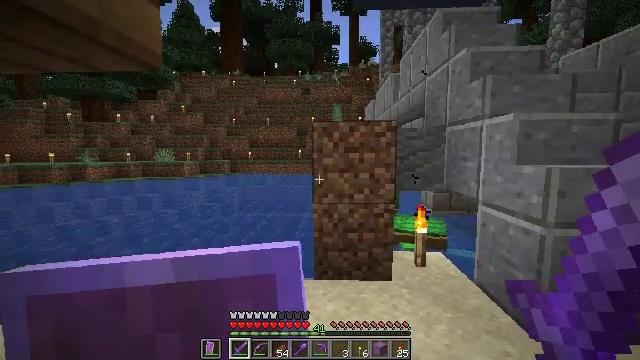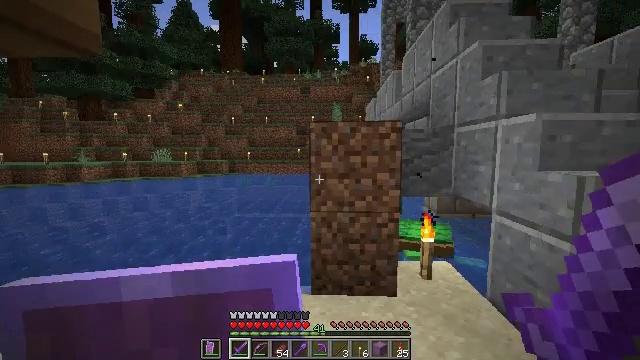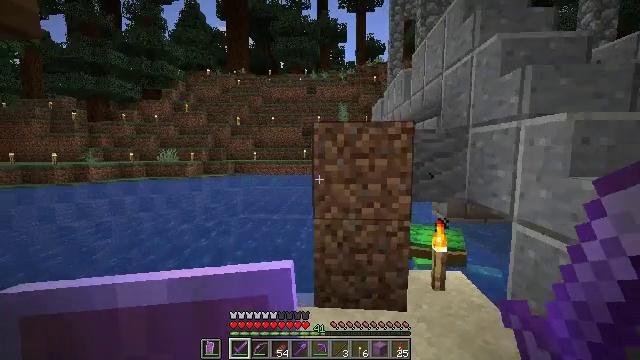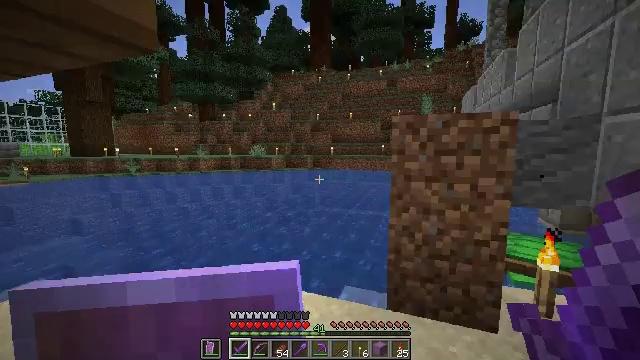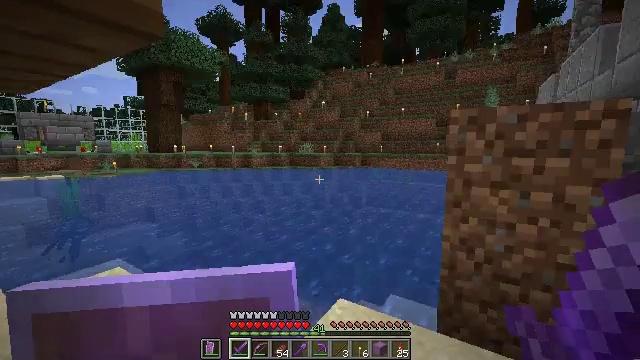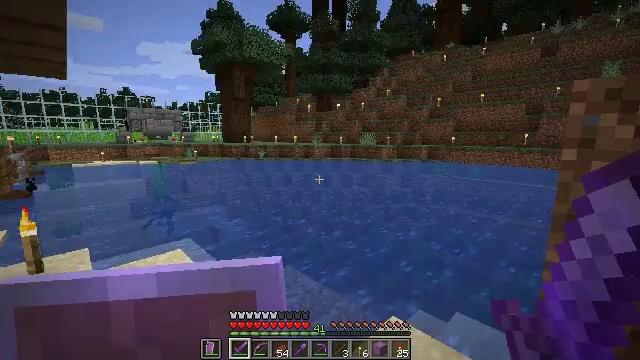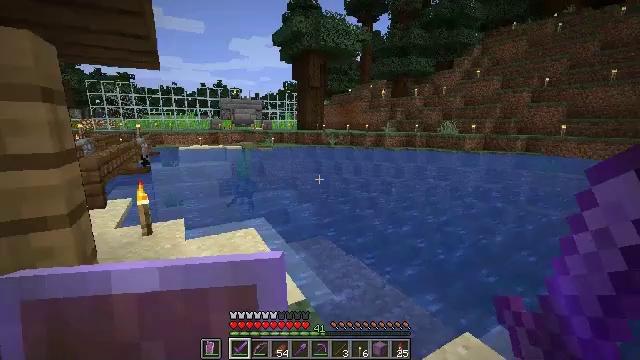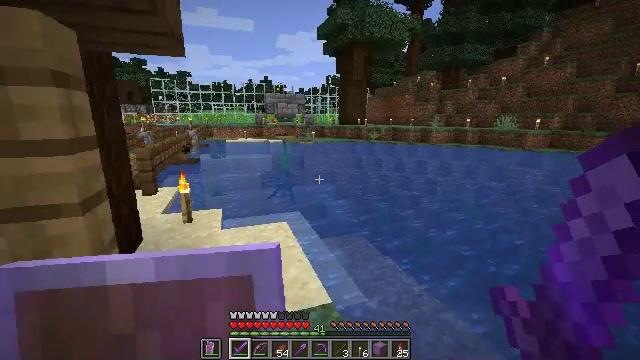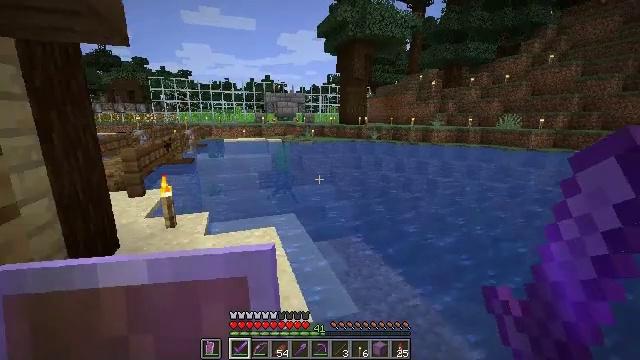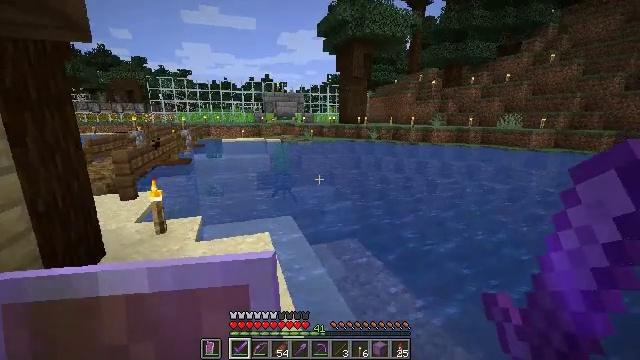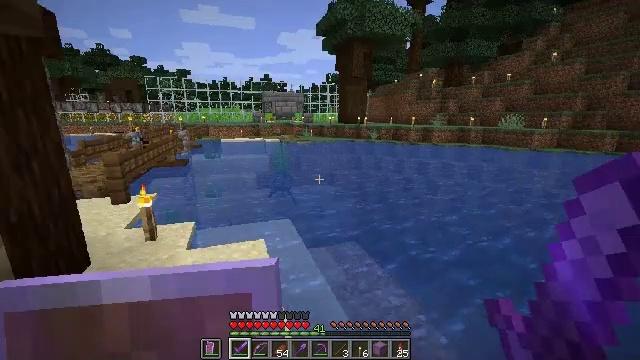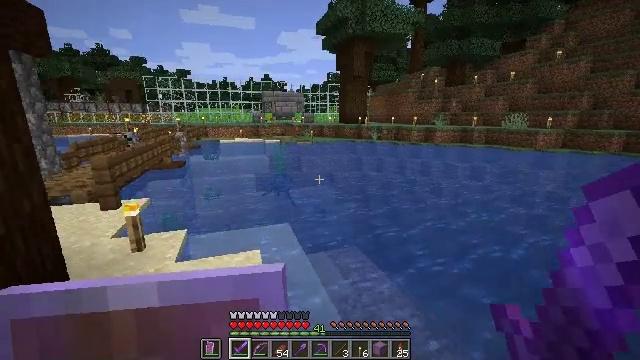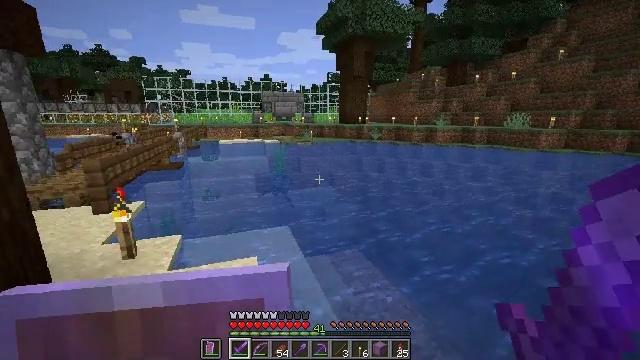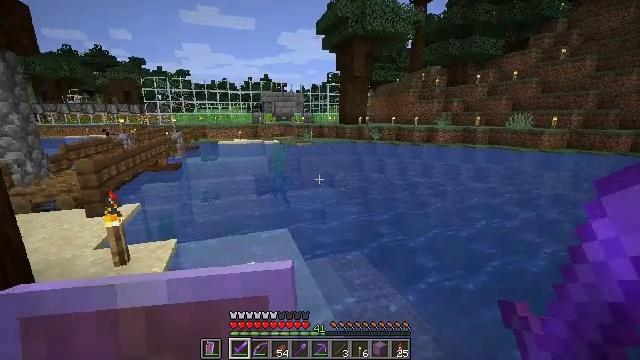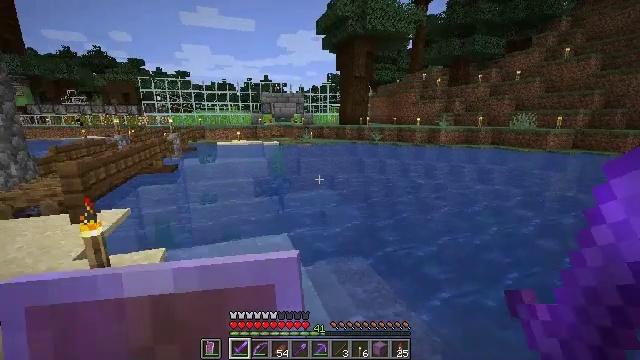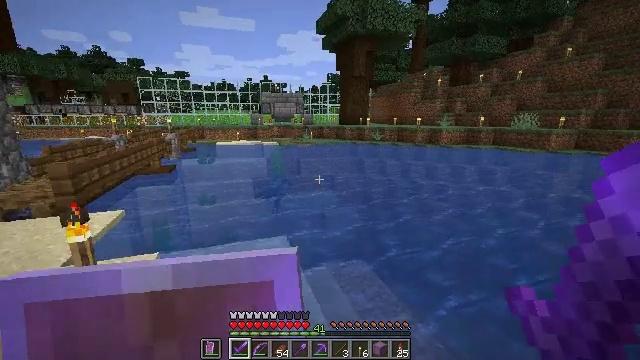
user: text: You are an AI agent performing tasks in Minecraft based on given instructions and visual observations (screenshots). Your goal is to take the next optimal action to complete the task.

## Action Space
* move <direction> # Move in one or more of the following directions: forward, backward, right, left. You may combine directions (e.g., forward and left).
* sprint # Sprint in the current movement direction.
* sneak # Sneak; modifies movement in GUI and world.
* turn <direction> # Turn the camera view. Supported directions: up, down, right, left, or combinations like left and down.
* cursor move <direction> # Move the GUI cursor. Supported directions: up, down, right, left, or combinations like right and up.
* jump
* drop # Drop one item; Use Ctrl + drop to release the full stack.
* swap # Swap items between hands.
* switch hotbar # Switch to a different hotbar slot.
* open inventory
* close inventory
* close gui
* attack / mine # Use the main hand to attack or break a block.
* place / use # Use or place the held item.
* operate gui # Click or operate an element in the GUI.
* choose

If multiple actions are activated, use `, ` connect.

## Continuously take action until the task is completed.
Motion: motion action
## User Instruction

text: Pick up the dandelion.
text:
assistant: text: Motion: move forward
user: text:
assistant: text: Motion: move forward, turn left
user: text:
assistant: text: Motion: move forward, turn left and down
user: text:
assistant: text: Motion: move forward, turn left
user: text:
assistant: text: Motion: move forward, turn left and down
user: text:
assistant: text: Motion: move forward, turn left and down
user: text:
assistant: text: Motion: move forward and move right, turn left and down
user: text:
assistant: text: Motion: move forward and move right
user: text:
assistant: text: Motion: move forward
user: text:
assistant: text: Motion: move forward
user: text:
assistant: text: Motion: move forward
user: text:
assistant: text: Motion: move forward
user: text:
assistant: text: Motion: move forward
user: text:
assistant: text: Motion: move forward
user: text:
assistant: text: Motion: no_op
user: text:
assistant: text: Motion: no_op
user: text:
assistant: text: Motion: turn left
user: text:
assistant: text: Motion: turn left
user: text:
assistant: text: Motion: move forward
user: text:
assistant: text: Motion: move forward
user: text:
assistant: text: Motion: move forward
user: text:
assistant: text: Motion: move forward
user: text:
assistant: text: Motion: move forward
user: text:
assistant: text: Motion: move forward
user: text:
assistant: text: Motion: move forward
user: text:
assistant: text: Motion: move forward
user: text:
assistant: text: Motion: move forward, sprint, turn left and down
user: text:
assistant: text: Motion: move forward, sprint, turn left
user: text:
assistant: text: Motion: move forward, sprint, turn left
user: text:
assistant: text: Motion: move forward, sprint, turn left